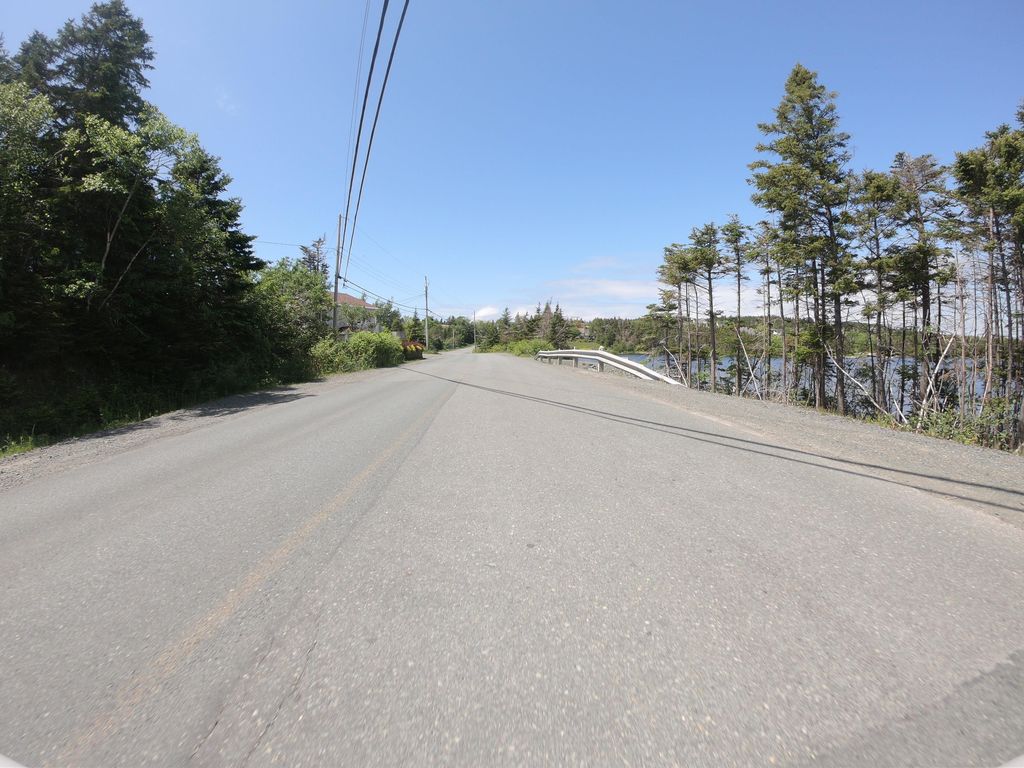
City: st_johns